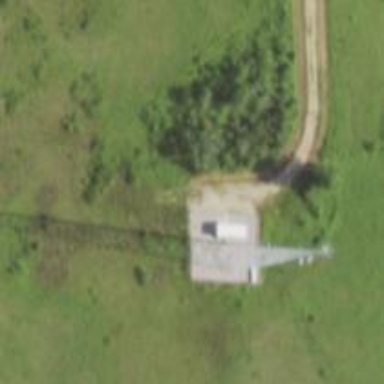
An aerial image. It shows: Mast tower used for communication.